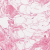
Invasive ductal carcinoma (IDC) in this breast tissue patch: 0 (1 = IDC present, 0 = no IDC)